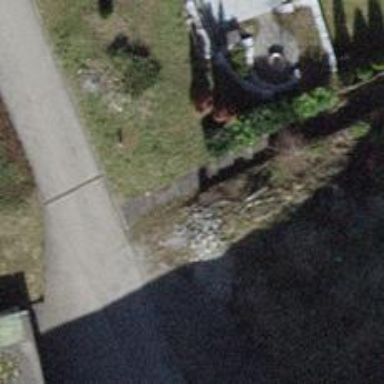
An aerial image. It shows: Set of steps on the road.